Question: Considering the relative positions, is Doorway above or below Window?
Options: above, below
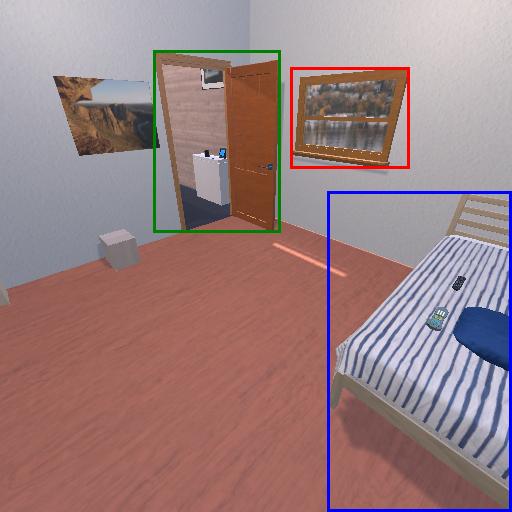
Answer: above